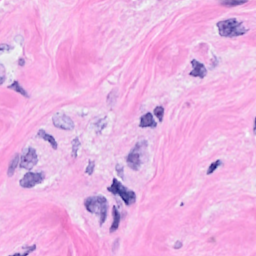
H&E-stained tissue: Breast